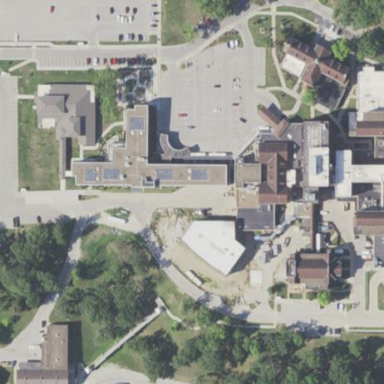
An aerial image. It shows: Healthcare facility identified as hospital.